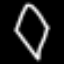
Label: diamond